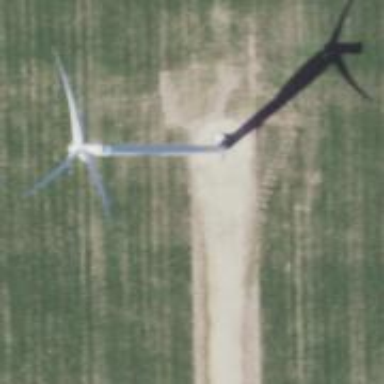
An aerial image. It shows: Wind generator powered by wind. The generator type is horizontal axis and it uses wind turbines.